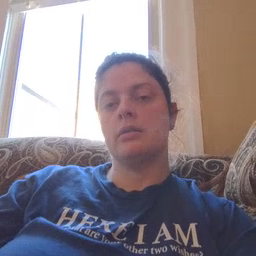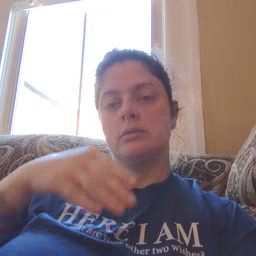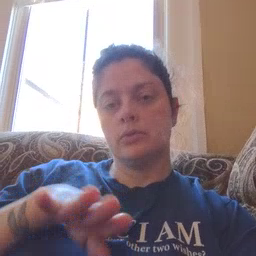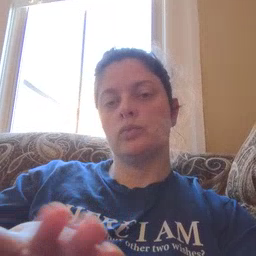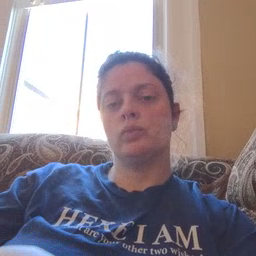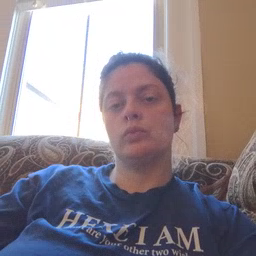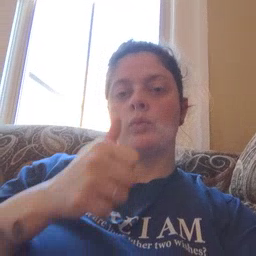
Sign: into